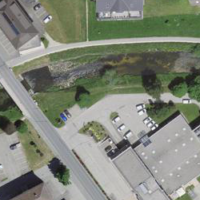
EUNIS habitat code: 54
Species observed at this site:
Petasites hybridus